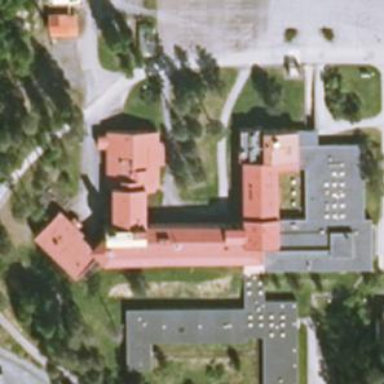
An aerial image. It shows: Healthcare facility identified as hospital.